Question: Hi I'm creating test application that has a user control with a Button that will be reference in a Form.

Is it possible to bind interface
'''
public interface ICRUD
{
void Test();
}
'''
to the user Control button1 click event
'''
public partial class UserControl1 : UserControl
{
public UserControl1()
{
InitializeComponent();
}
private void button1_Click(object sender, EventArgs e)
{
//CALL ICRUD.Test() execute when click on form1 and then show I am Clicked
}
}
'''
so that
i just need to implement only the interface functions to my form1.
Form1:
'''
using System.Windows.Forms;
namespace TEST
{
public partial class Form1 : Form , ICRUD
{
public Form1()
{
InitializeComponent();
}
public void Test()
{
MessageBox.Show("I am Clicked");
}
}
}
'''
Thanks in Regards.
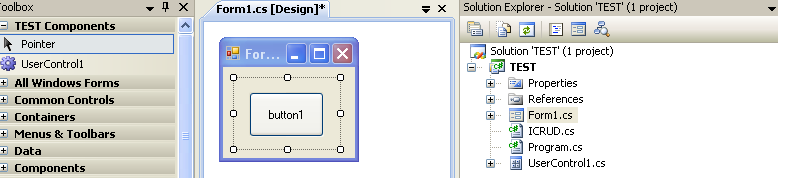
Answer: This doesn't seems right to me. It's probably not the 'Form' that should be implementing this interface. What's more, the interface doesn't bring anything here.
But if you really want to do that, you can access <URL>, cast it to your interface and then call the method:
'''
private void button1_Click(object sender, EventArgs e)
{
var crud = (ICrud)ParentForm;
crud.Test();
}
'''
Also, the convention in .Net is to write abbreviations (at least the long ones) the same as other words, so you should name your interface 'ICrud'.